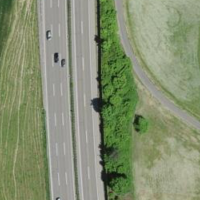
EUNIS habitat code: 57
Species observed at this site:
Milvus milvus